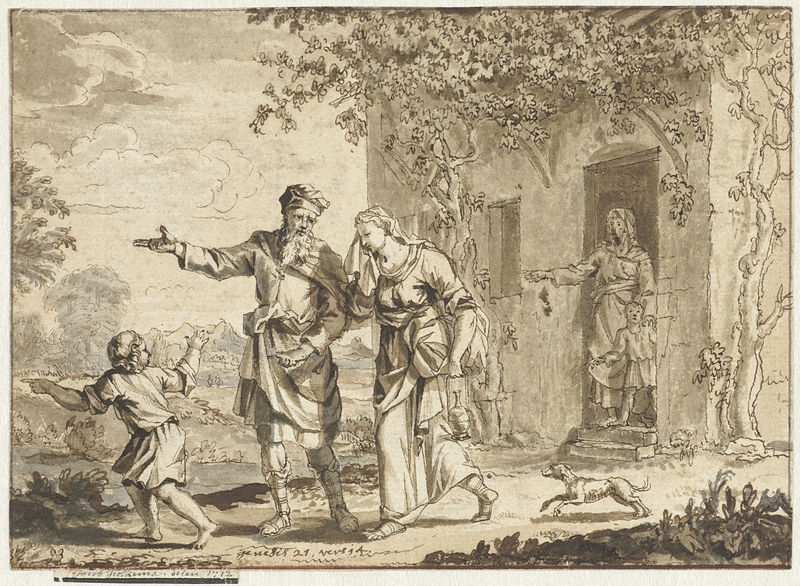
Titel: Abraham verdrijft Hagar en Ismaël
Künstler: Jacob Folkema
Standort: Amsterdam
Institution: Rijksmuseum
Schlagwörter: nuages, inuages